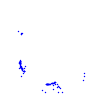
Particle: pion